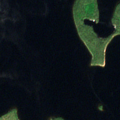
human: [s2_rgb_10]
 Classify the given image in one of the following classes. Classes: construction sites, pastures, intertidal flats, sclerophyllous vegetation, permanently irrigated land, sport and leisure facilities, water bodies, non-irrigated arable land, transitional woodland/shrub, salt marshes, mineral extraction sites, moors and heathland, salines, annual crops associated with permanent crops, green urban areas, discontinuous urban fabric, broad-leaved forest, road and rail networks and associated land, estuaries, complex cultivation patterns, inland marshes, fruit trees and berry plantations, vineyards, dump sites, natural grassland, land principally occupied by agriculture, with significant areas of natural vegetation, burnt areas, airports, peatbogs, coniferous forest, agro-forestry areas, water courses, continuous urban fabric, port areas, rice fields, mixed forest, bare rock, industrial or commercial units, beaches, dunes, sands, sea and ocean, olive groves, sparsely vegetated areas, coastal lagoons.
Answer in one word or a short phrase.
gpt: water bodies